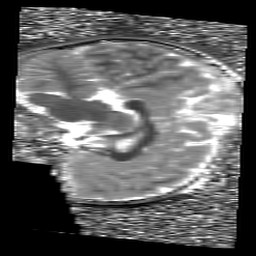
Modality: T1map
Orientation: sagittal
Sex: female
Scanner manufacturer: siemens
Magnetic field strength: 3 T
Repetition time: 5 s
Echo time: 0.00355 s